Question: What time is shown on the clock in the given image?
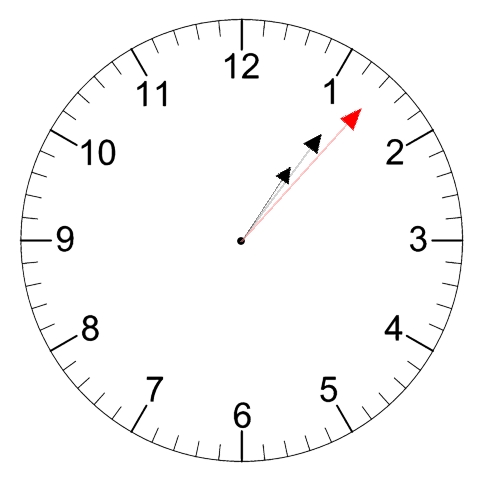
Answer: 01:06:07